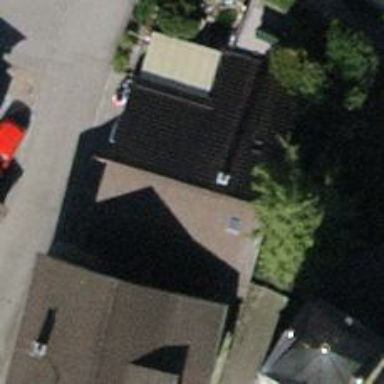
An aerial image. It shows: Restaurant.